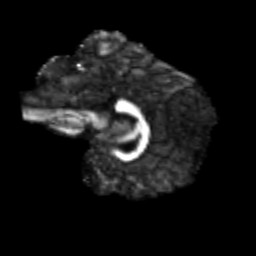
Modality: FA
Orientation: sagittal
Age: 19
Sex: female
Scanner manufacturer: siemens
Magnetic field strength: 3 T
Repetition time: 3.5 s
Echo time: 0.125 s